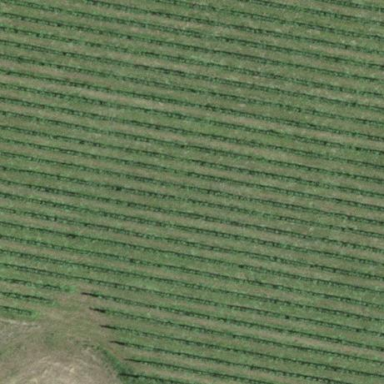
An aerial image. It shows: Beautiful vineyard in the countryside.